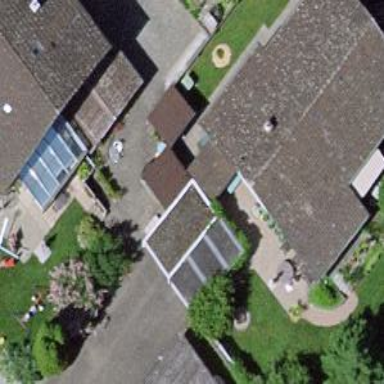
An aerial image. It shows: Garage building.